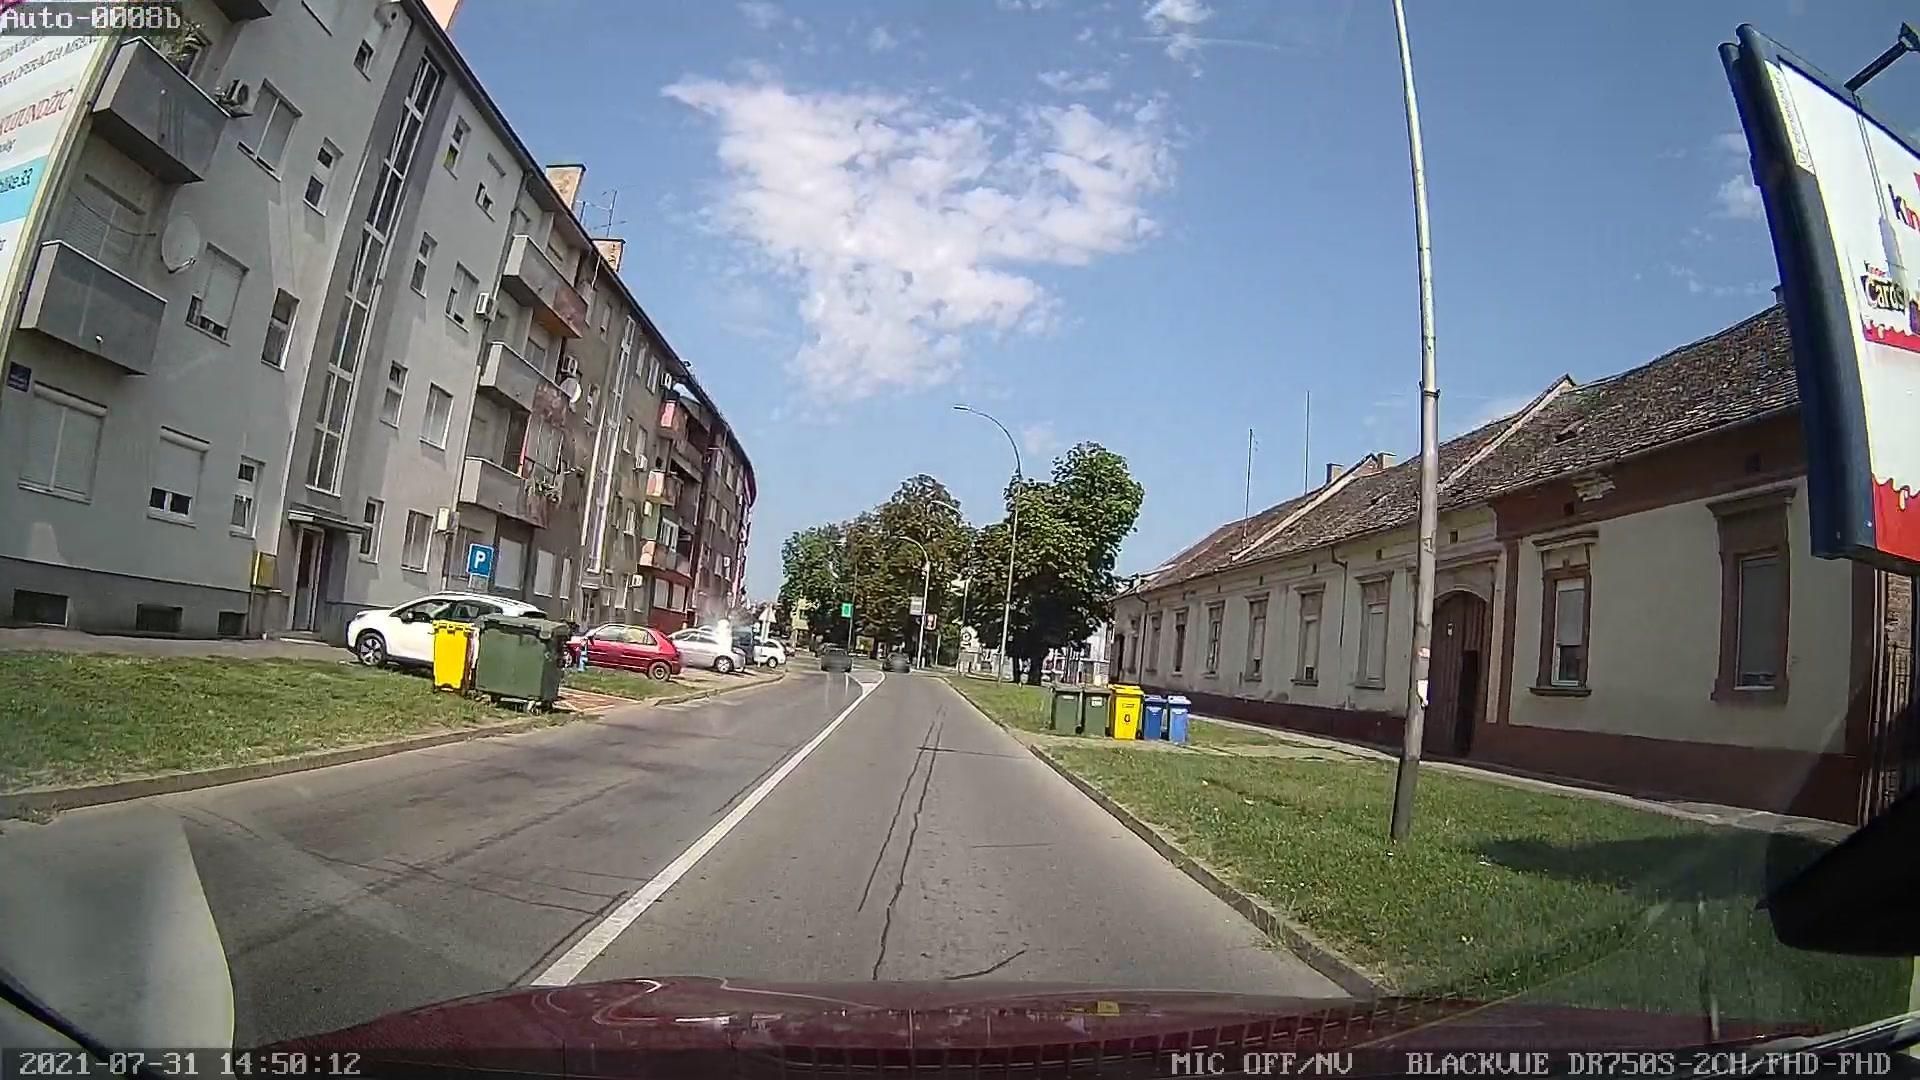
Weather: clear
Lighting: day
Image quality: good
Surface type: driving surface
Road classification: service, secondary
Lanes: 2
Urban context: dense urban cluster
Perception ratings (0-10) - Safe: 3.21, Lively: 9.26, Beautiful: 8.15, Boring: 1.93, Depressing: 5.06, Wealthy: 5.56